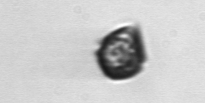
Label: Kryptoperidinium_triquetrum